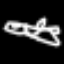
Label: frog